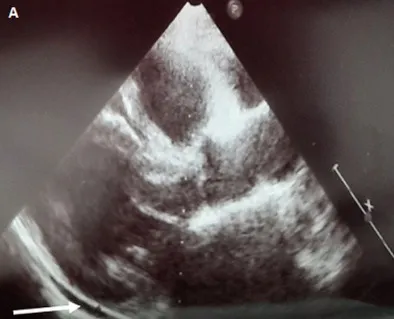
(A,B) pericardial effusion, in the cardiac ultrasound, in an adult patient with thiamine-responsive megaloblastic anaemia (TRMA) on discontinuation of oral thiamine-based treatment.
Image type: radiology (ultrasound)